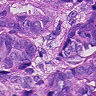
Metastatic tissue present: yes